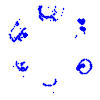
Particle: pion